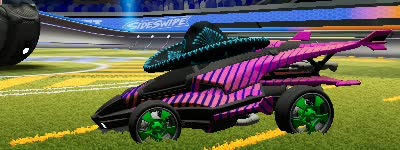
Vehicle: aftershock